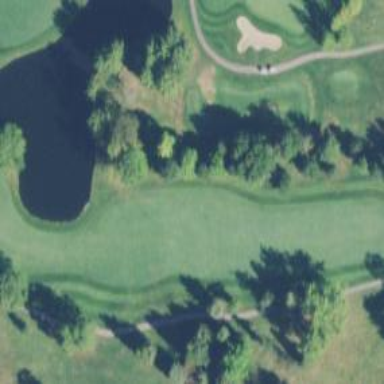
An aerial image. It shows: Water hazard on golf course. The hazard is natural water feature.